Brain MRI, t1w sequence, axial 2D slice.
Patient: age 43, sex F, weight 95 kg, height 1.95 m
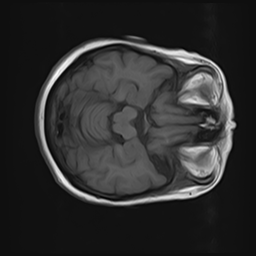